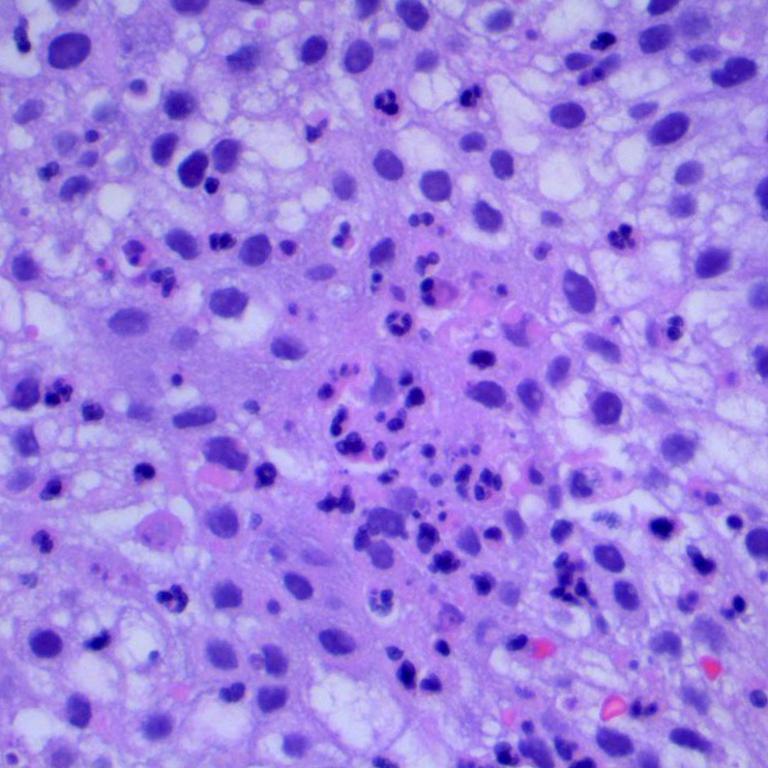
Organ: lung
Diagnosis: squamous carcinomas